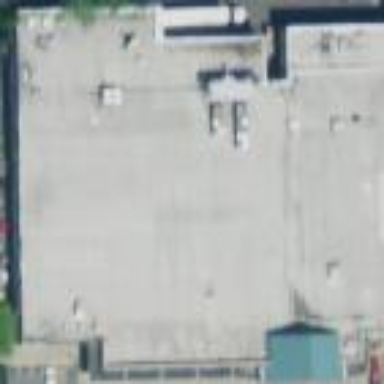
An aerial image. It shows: Building that houses supermarket.